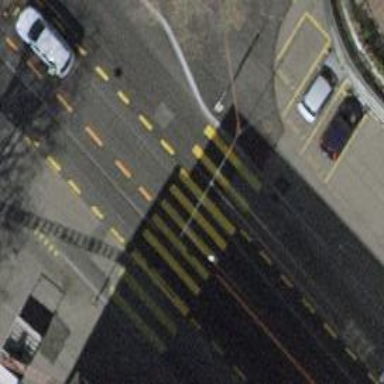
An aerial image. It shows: Tram crossing on the railway.